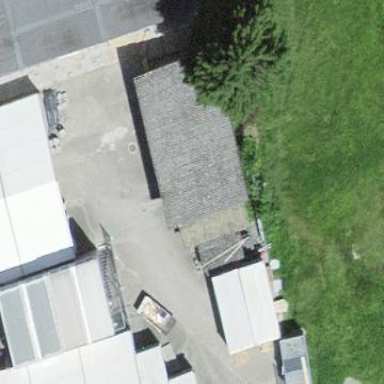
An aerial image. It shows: Garage building.